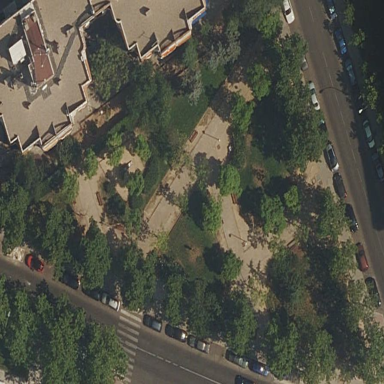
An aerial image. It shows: Lovely park for leisure and relaxation.